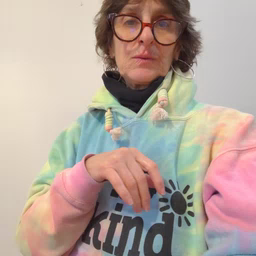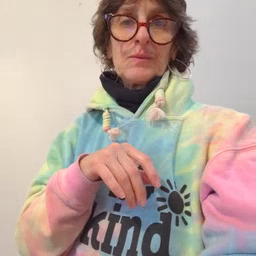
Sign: wet